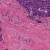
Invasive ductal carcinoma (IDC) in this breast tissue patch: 0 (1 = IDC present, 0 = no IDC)